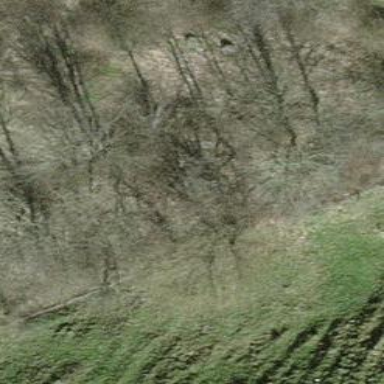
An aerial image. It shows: Forest area.